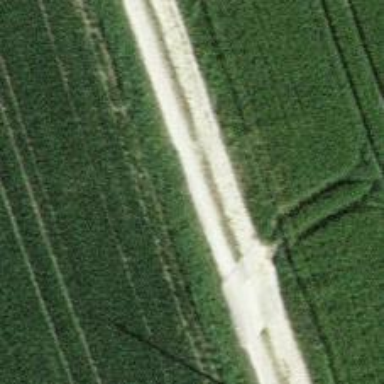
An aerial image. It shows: Well-maintained track road of grade 1.